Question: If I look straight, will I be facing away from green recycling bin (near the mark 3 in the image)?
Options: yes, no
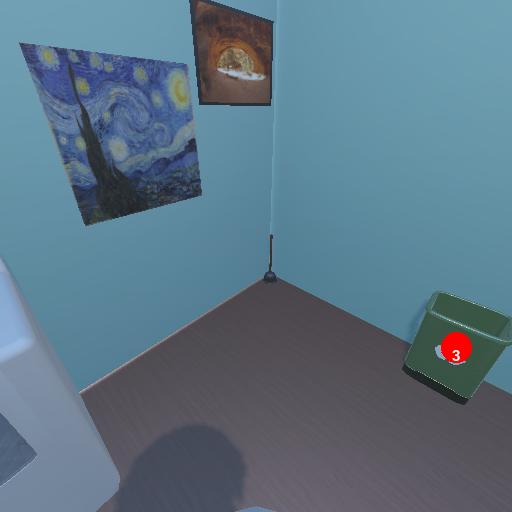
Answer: yes